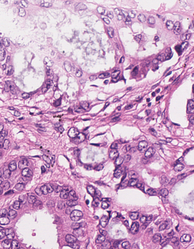
Tumor epithelial tissue: yes
Tumor-associated stroma tissue: yes
Normal tissue: no